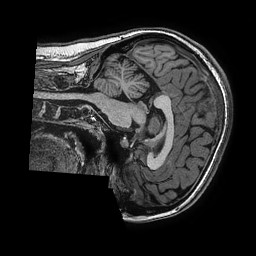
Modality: T1w
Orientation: sagittal
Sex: female
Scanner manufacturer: ge
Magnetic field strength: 3 T
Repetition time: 0.0077 s
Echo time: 0.003436 s